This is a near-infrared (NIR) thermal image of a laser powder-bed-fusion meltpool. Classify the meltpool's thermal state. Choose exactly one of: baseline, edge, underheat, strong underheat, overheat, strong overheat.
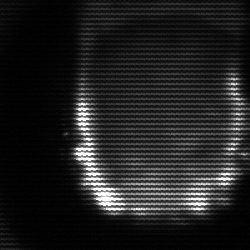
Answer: baseline